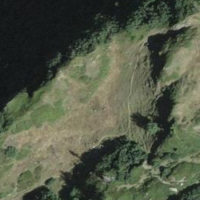
EUNIS habitat code: 31
Species observed at this site:
Saxifraga paniculata